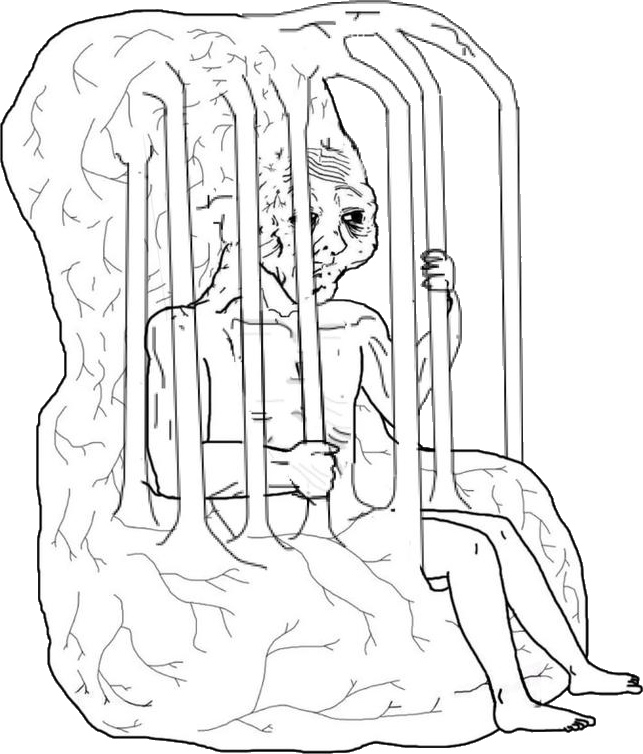
Label: 5_Brainiak